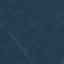
Label: Forest